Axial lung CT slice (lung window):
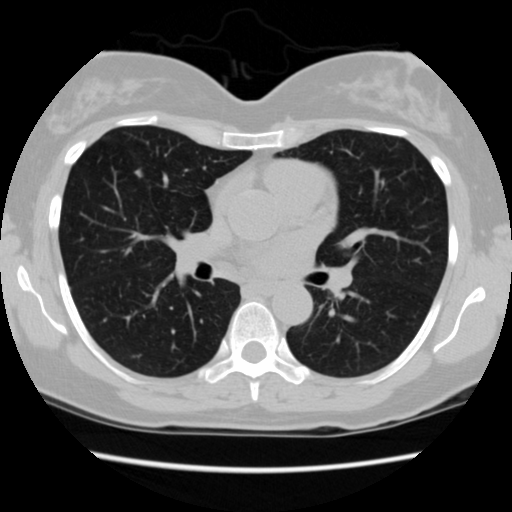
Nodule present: yes
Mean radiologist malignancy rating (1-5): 3.5